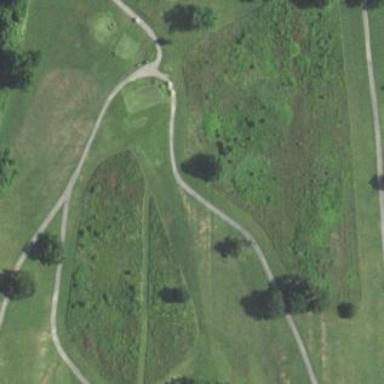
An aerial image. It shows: Designated golf cartpath along service road.